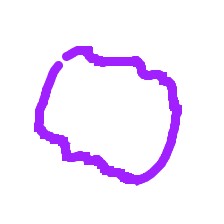
Shape: circle